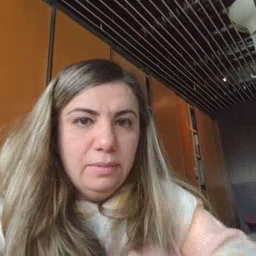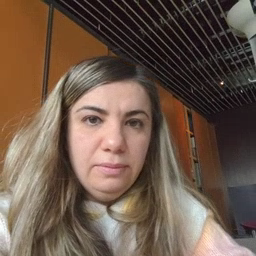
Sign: dad